Interaction volume radius: 5 \u00c5
Interaction volume height: 30 \u00c5
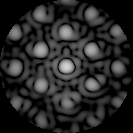
Disorder parameter: 0.2535